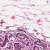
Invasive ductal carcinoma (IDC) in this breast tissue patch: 1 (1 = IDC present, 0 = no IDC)